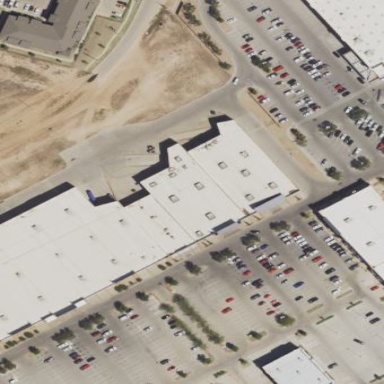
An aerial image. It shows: Retail building.